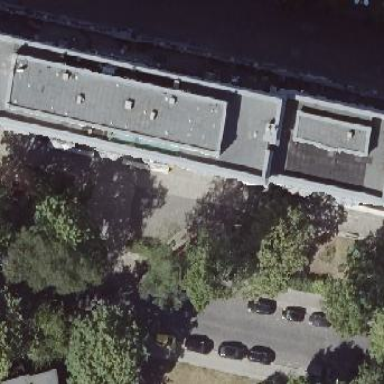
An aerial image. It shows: The image shows part of apartment building.